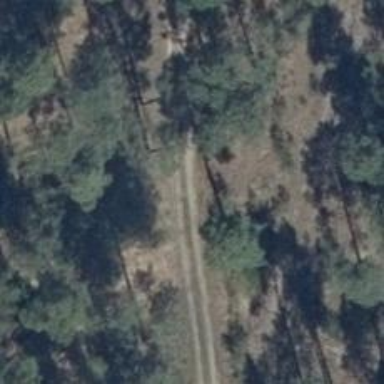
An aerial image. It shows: Track with grade 4 track type.